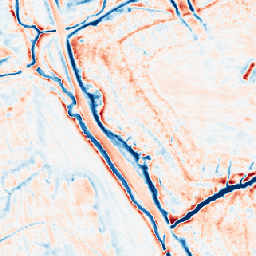
Category: edge_preserving
Decomposition family: guided
Decomposition parameters: radius: 4
eps: 0.01
Upsampling method: area
Upsampling parameters: scale: 8
Upsampling scale: 8